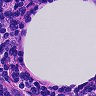
Metastatic tissue present: no